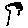
Label: tree